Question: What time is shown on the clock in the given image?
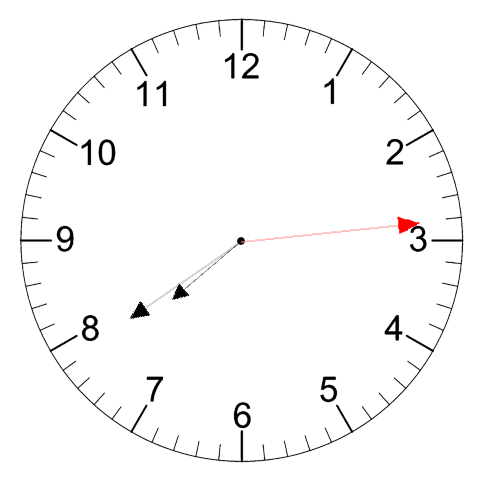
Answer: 07:39:14